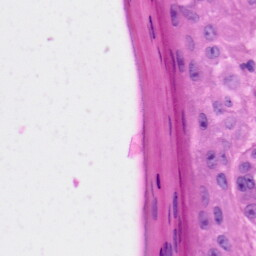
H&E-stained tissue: Skin